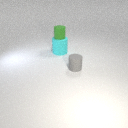
large cyan rubber cylinder below small green rubber cylinder